Question: I have a problem. I need to make a modal window for each product, but in the modal window, all products only display the last product. I tried to assign id identifiers, but then only the modal window of the first product works.

'''
window.onload = function() {
$('.img-for-modal').click(function() {
$('.modal').css('display', 'block');
});
$('.close').click(function() {
$('.modal').css('display', 'none');
});
}
'''
'''
<script src="https://ajax.googleapis.com/ajax/libs/jquery/3.1.1/jquery.min.js"></script>
<div class="products-wrap">
<table class="product">
<tr>
<td class="img" rowspan="3">
<img class="img-for-modal" src="media/products-image/1.jpg">
<div class="modal">
<span class="close">&times;</span>
<img class="modal-img" src="media/products-image/1.jpg">
</div>
</td>
<td class="product-info">
<article>Lorem Ipsum is simply dummy text of the printing V1.0</article>
</td>
</tr>
<tr>
<td class="product-info">
<b>Tsena: </b>200 rub.
</td>
</tr>
<tr>
<td class="product-delete">
<a href="#">Dobavit' v korzinu</a>
</td>
</tr>
</table>
'''
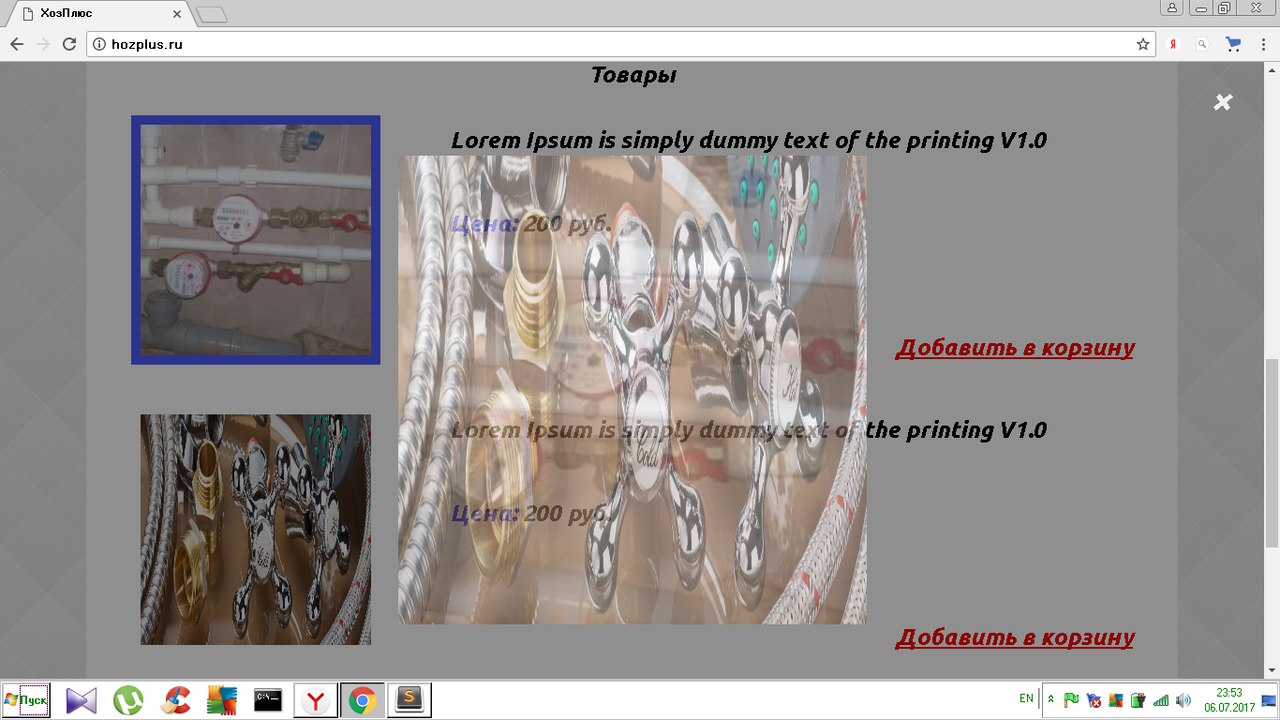
Answer: I suggest you change to this which will show the nearest modal and close the nearest modal. Your current code selects all items with class modal
Note I use jQuery '$(function() { ... });' instead of 'window.onload = function() { ... }'
'''
$(function() {
$('.img-for-modal').click(function() {
$(this).next(".modal").show();
});
$('.close').click(function() {
$(this).closest(".modal").hide();
});
});
'''
'''
.modal { display:none}
'''
'''
<script src="https://ajax.googleapis.com/ajax/libs/jquery/3.1.1/jquery.min.js"></script>
<div class="products-wrap">
<table class="product">
<tr>
<td class="img" rowspan="3">
<img class="img-for-modal" src="media/products-image/1.jpg">
<div class="modal">
<span class="close">&times;</span>
<img class="modal-img" src="media/products-image/1.jpg">
</div>
</td>
<td class="product-info">
<article>Lorem Ipsum is simply dummy text of the printing V1.0</article>
</td>
</tr>
<tr>
<td class="product-info">
<b>Tsena: </b>200 rub.
</td>
</tr>
<tr>
<td class="product-delete">
<a href="#">Dobavit' v korzinu</a>
</td>
</tr>
</table>
'''